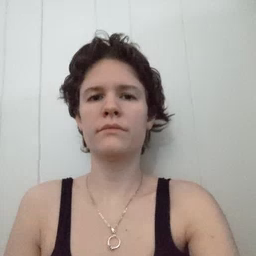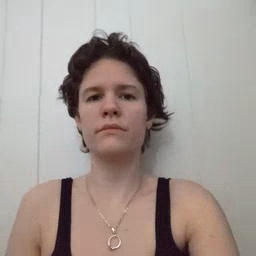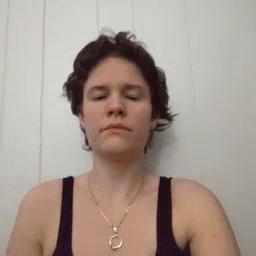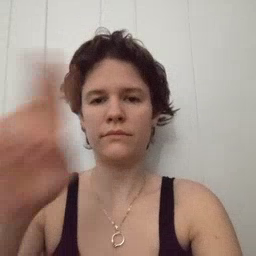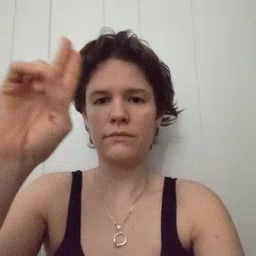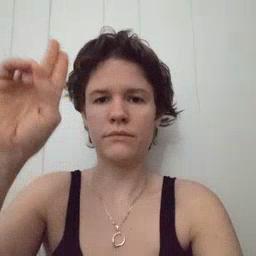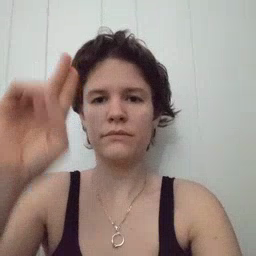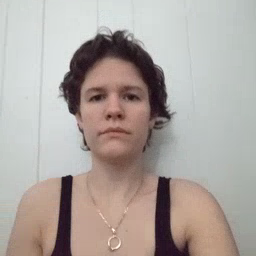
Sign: uncle